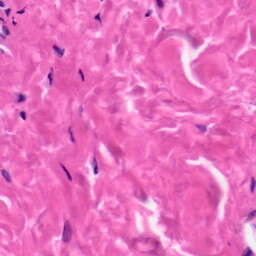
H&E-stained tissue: Skin